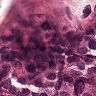
Metastatic tissue present: yes